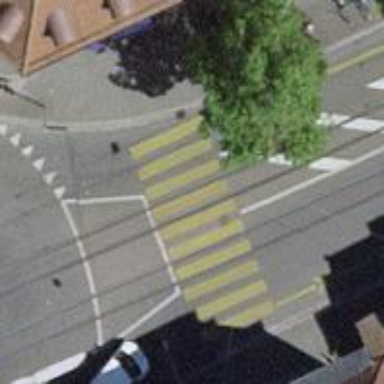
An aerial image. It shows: Crossing for the railway.